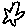
Label: star